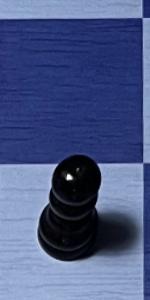
Label: Pawn_Black